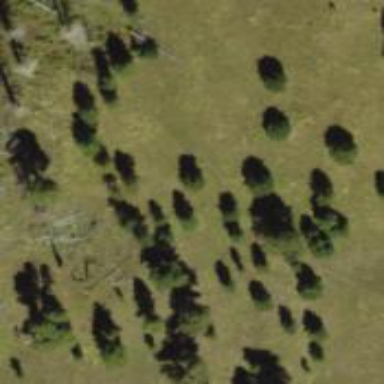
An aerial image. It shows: Evergreen woodland with needle-leaved trees.